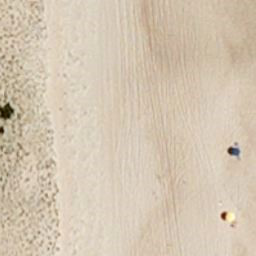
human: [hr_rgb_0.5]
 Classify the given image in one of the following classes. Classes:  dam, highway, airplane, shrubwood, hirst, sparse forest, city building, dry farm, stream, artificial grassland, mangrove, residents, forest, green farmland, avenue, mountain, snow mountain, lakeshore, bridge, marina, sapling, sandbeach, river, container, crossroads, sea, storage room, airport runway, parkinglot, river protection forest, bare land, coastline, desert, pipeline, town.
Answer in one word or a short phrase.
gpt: sandbeach